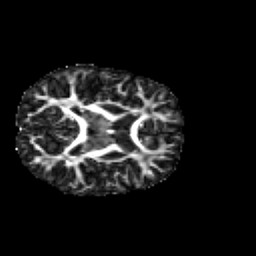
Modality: FA
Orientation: axial
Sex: male
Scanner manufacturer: siemens
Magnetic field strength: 3 T
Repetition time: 5 s
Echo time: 0.071 s